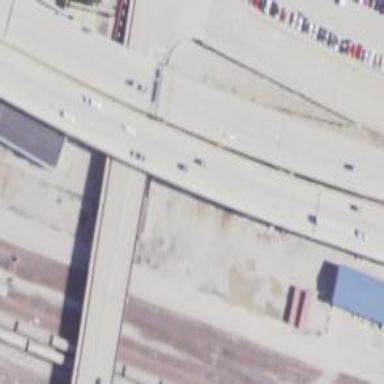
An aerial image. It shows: Motorway bridge.